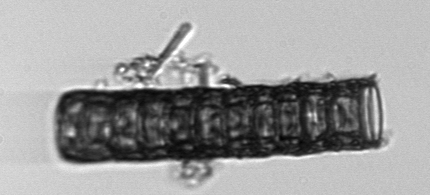
Label: Paralia_sulcata